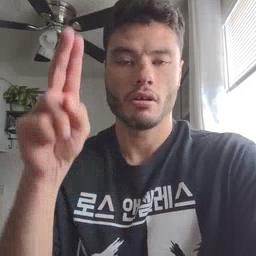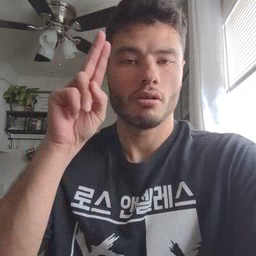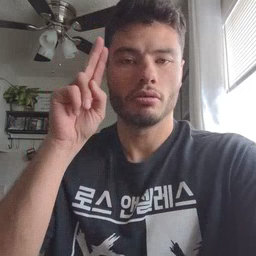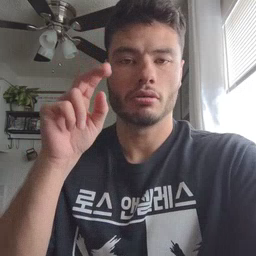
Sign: uncle